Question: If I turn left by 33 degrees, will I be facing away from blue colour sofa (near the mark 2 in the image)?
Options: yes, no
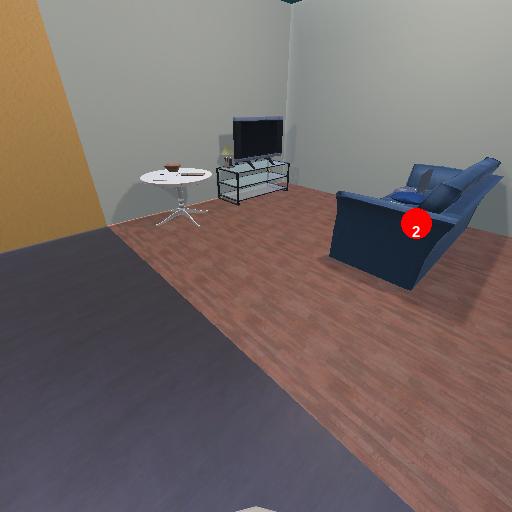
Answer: yes